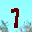
Label: 1